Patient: sex F, age 56
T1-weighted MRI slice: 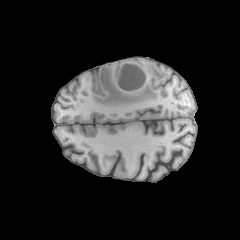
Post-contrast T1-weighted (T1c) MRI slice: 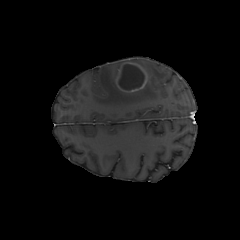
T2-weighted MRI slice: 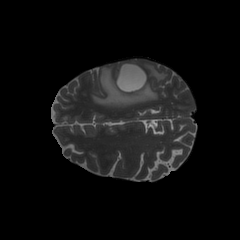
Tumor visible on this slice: yes
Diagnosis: Glioblastoma, IDH-wildtype
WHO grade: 4